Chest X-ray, AP view. Patient: 49 years old, sex M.
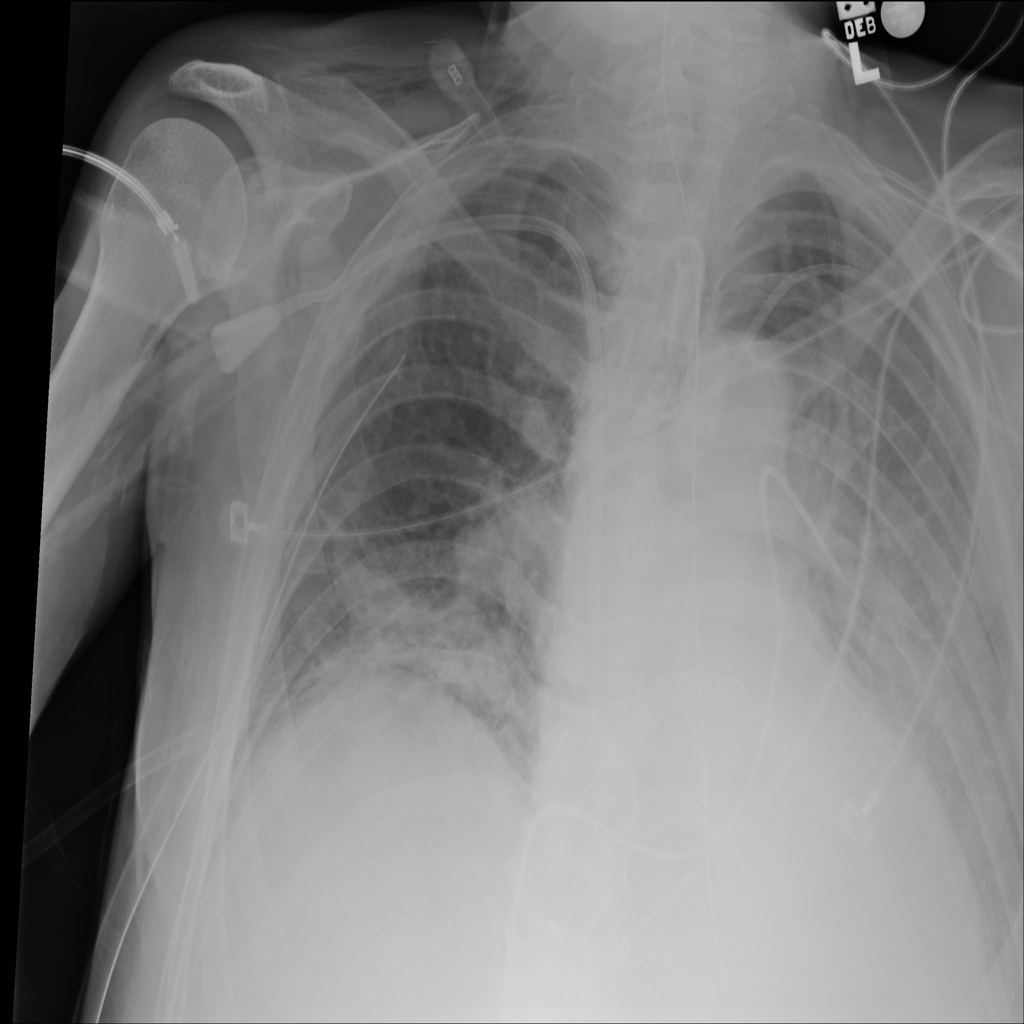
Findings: Atelectasis, Pneumothorax